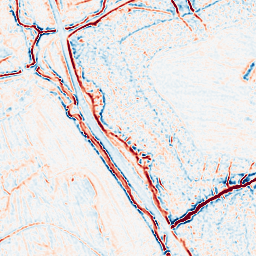
Category: multiscale
Decomposition family: log
Decomposition parameters: sigma: 1
Upsampling method: quadratic
Upsampling parameters: scale: 4
Upsampling scale: 4